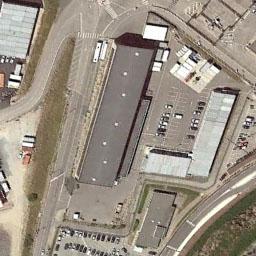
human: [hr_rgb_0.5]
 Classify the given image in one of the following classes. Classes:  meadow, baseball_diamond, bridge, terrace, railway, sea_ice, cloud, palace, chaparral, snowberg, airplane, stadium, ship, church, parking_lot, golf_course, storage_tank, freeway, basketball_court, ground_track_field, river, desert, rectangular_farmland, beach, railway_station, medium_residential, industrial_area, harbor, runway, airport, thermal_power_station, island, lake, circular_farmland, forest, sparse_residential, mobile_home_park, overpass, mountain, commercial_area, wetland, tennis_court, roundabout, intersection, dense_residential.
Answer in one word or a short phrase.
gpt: industrial_area